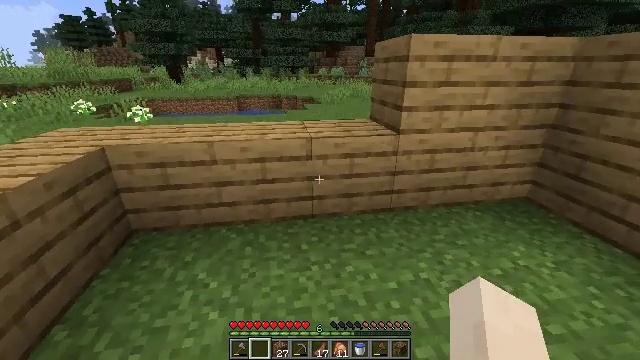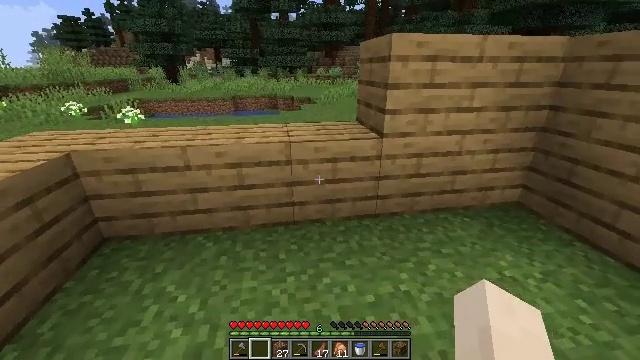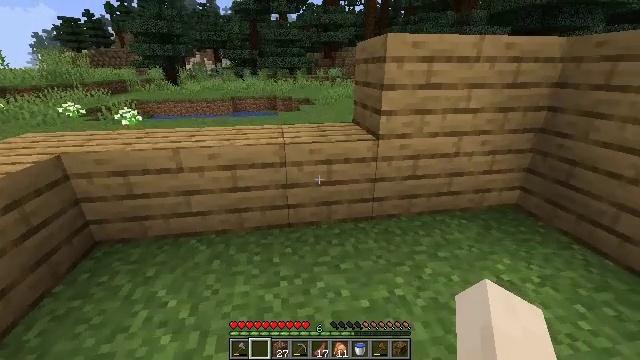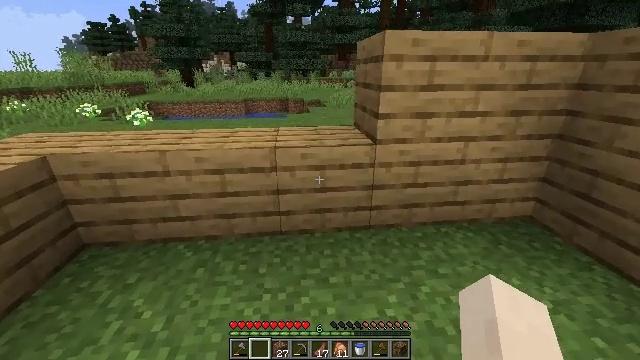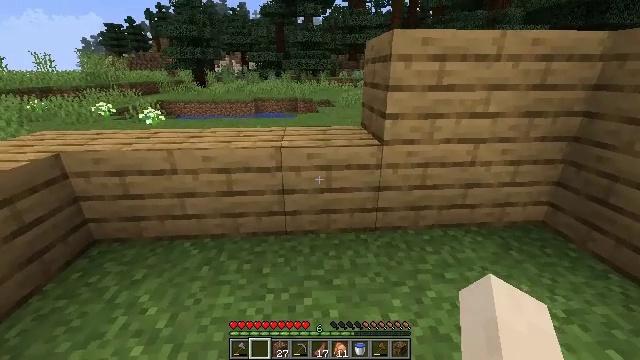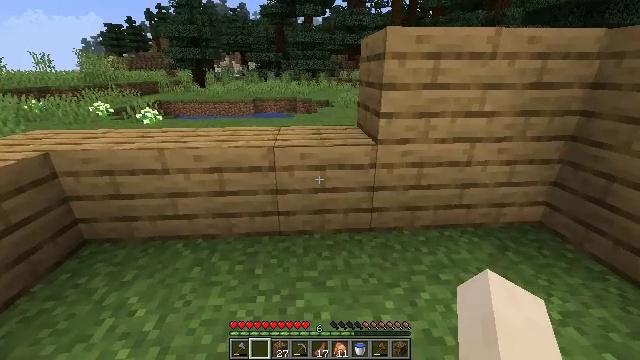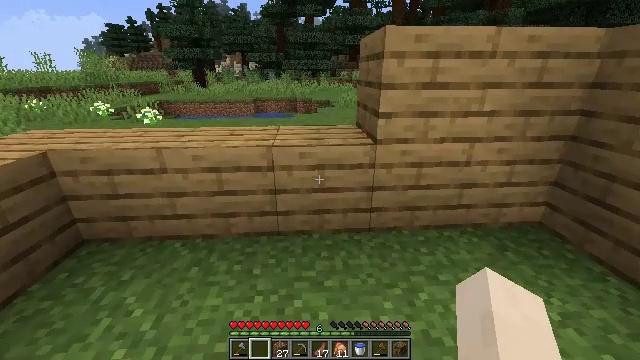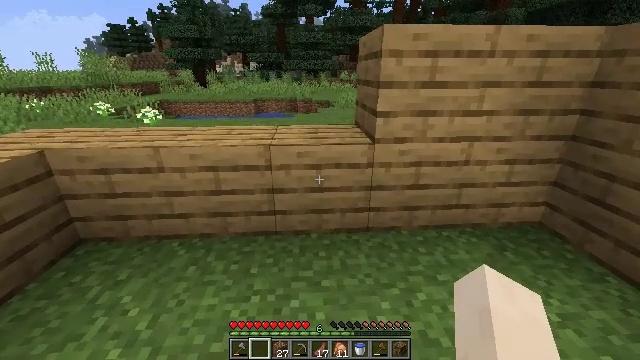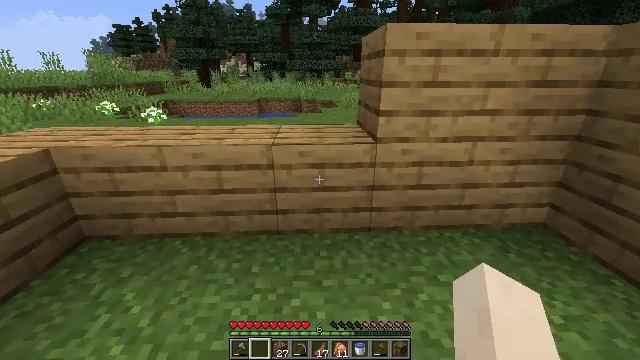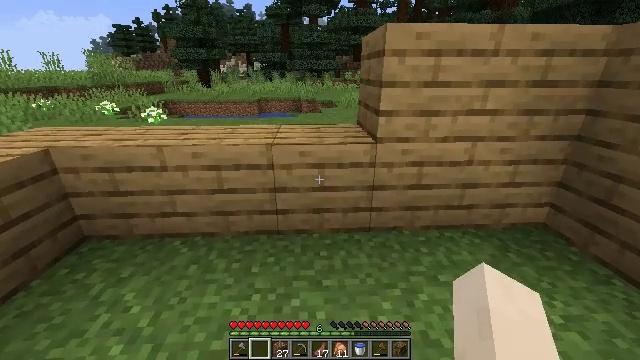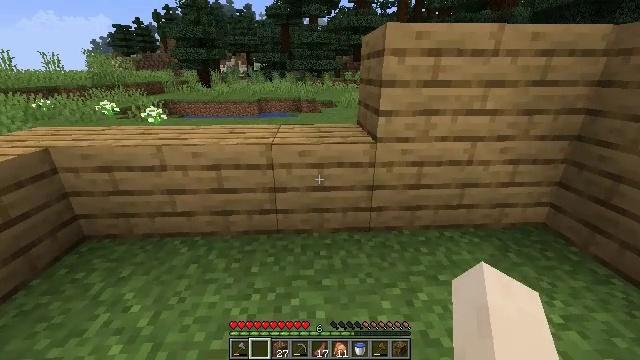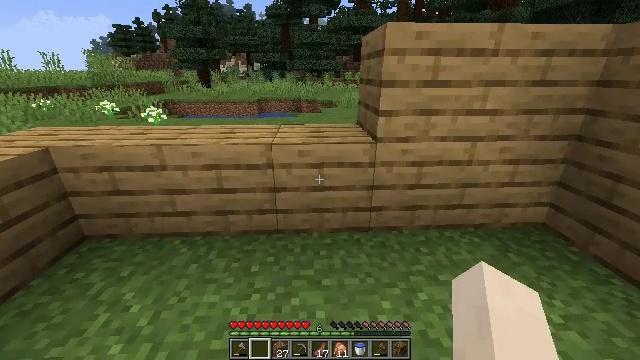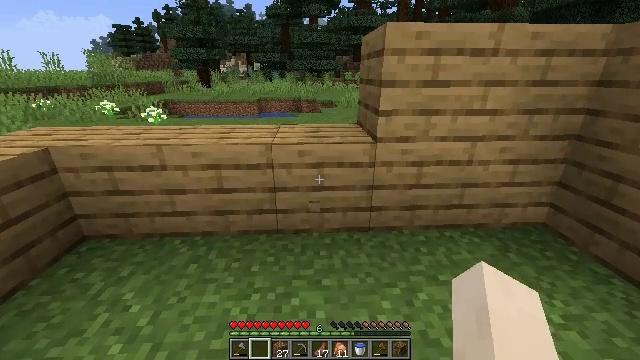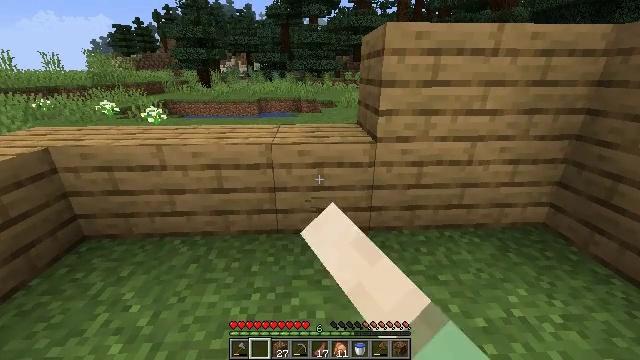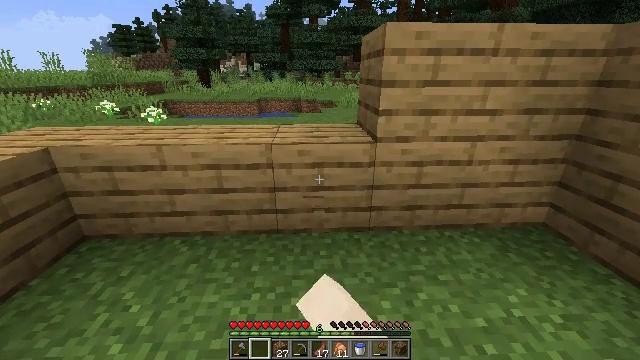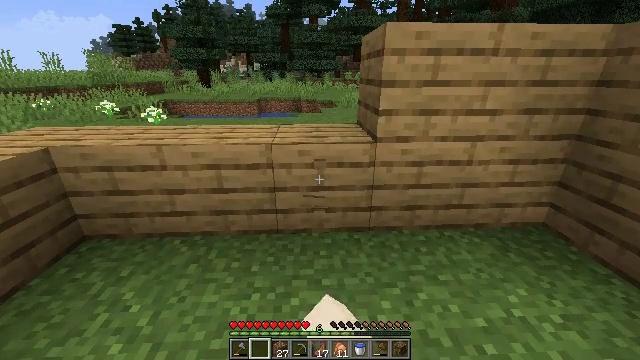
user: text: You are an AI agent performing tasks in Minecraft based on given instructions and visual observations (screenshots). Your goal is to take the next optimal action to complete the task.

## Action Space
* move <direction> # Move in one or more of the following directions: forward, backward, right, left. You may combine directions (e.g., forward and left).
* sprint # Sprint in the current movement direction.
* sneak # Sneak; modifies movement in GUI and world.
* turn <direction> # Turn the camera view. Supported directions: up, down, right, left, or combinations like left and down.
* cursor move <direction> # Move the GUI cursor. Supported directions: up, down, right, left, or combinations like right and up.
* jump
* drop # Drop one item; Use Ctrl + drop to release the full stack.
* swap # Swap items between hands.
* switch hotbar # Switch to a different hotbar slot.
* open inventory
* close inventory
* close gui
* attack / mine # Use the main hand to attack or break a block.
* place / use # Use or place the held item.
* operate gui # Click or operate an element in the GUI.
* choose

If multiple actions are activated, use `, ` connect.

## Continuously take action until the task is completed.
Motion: motion action
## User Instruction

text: Gather some oak planks.
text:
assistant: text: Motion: move forward and move right
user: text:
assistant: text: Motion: move forward and move right
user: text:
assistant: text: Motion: turn left
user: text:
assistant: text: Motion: turn left
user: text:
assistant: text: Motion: no_op
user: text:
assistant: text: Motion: no_op
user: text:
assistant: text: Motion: no_op
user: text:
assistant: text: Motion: no_op
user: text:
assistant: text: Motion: no_op
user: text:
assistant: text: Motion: no_op
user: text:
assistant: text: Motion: no_op
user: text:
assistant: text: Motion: attack / mine
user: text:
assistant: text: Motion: attack / mine
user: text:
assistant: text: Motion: attack / mine
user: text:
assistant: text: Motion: attack / mine
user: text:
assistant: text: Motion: attack / mine
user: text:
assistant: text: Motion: attack / mine
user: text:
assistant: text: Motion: attack / mine
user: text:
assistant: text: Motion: no_op
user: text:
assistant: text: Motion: no_op
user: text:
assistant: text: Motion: no_op
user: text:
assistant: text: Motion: no_op
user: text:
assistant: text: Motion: no_op
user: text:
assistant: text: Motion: no_op
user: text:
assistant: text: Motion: no_op
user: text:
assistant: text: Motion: no_op
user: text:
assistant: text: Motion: switch to hotbar 1
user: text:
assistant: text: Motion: switch to hotbar 1
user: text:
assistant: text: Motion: attack / mine
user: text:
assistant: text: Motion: attack / mine